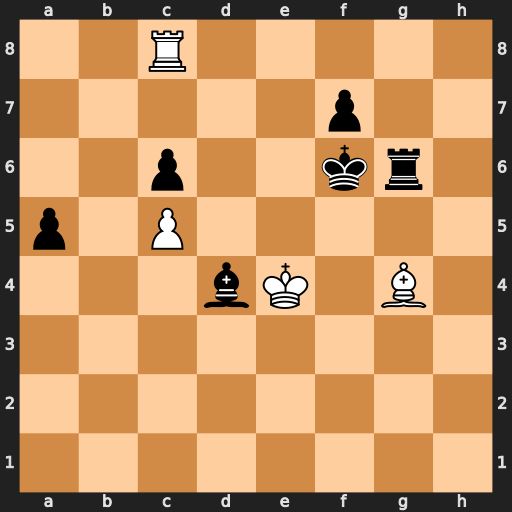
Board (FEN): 2R5/5p2/2p2kr1/p1P5/3bK1B1/8/8/8
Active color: w
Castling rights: -
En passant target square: -
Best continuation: Rxc6+ Ke7 Rxg6